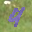
Label: 4